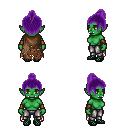
a pixel art fantasy rpg character, female body template, orc, green skin, brown tattered cape, metal pants, purple short topknot hairstyle, cloth bracers, ghillies, four views (front, back, left, right), 2x2 character sprite sheet, small pixel art, hard edges, no anti-aliasing